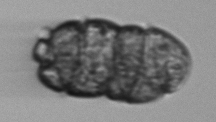
Label: Margalefidinium